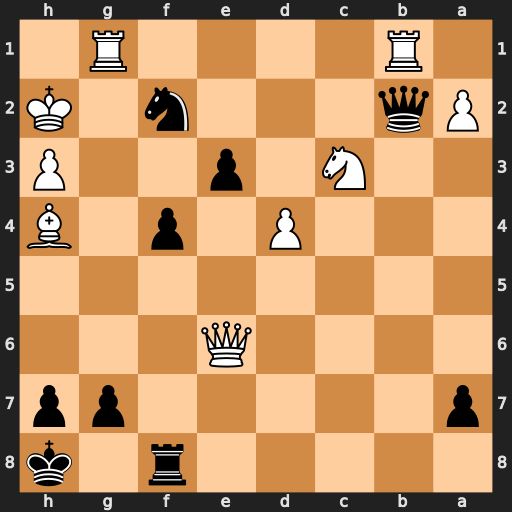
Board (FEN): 5r1k/p5pp/4Q3/8/3P1p1B/2N1p2P/Pq3n1K/1R4R1
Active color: b
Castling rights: -
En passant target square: -
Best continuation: Ng4+ Kh1 Qh2#